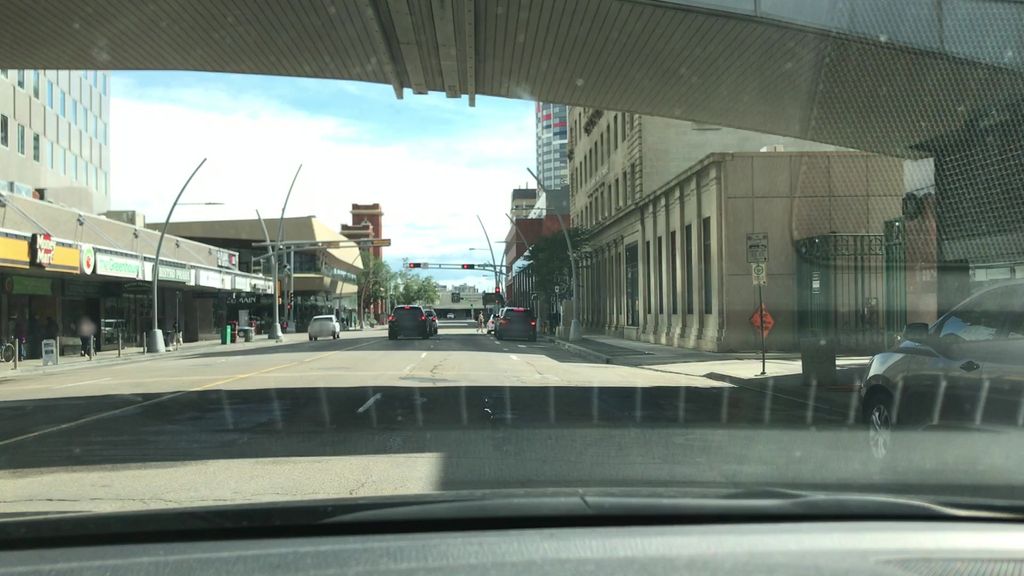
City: edmonton